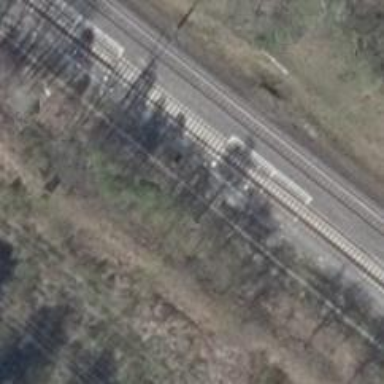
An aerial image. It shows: Railway switch with the turnout on the right side.